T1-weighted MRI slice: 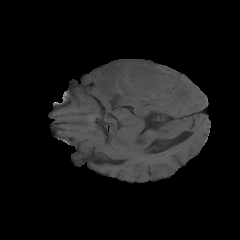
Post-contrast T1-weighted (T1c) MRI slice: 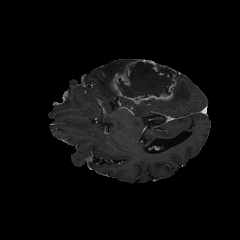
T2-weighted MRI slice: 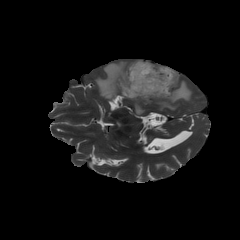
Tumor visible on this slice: yes